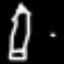
Label: pencil